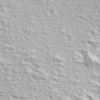
Atmospheric dust classification: not_dusty